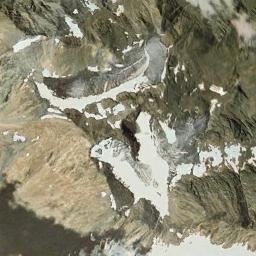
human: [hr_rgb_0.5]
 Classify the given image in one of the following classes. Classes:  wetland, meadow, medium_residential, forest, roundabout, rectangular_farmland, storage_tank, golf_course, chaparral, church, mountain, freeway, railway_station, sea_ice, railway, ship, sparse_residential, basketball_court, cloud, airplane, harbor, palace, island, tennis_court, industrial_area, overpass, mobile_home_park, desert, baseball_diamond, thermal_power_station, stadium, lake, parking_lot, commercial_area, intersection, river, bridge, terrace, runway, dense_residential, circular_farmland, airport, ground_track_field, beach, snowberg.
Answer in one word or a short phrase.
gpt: snowberg